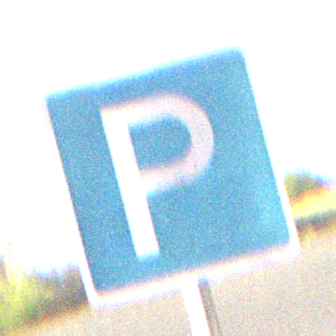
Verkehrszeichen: Parken
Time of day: MorningAfternoon
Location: Outdoor (RoadRail)
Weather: PartlyCloudy
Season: NotSpecified
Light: Natural